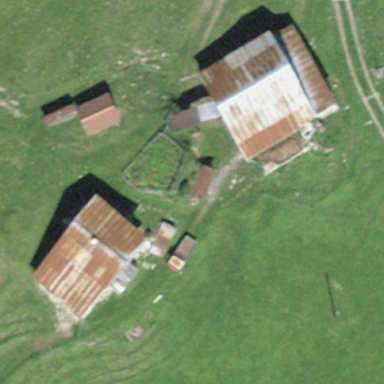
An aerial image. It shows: Farmyard in rural farm setting.